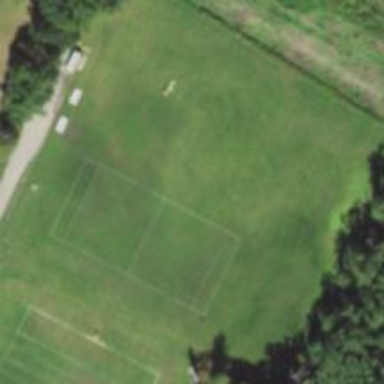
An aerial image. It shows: Lacrosse pitch for sports and leisure activities.